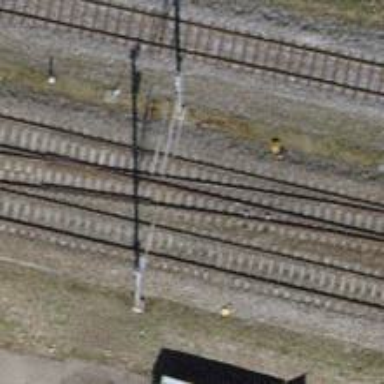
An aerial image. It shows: Rail siding with electrified contact lines.